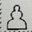
Piece: wP